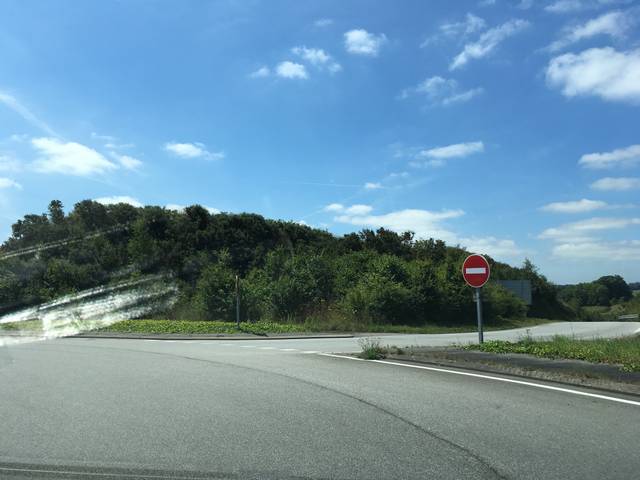
Region: France
Coordinates: 48.021, -4.104